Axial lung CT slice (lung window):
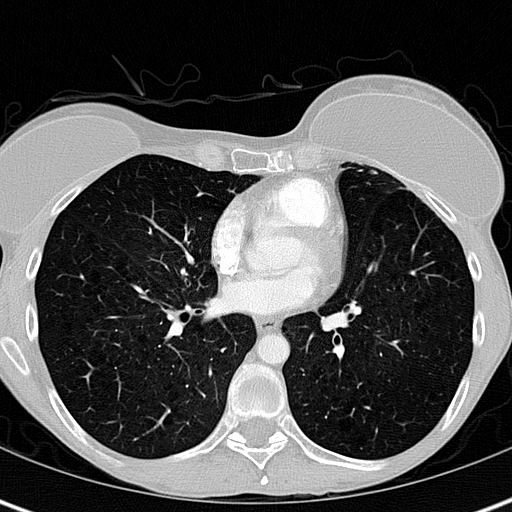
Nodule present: no